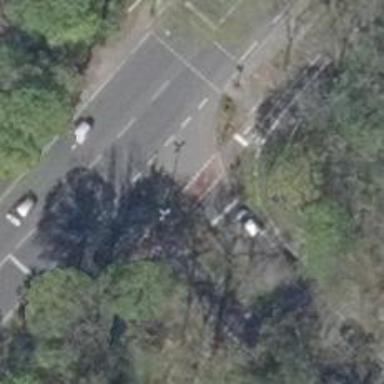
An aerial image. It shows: Road crossing with traffic signals and pedestrian island.